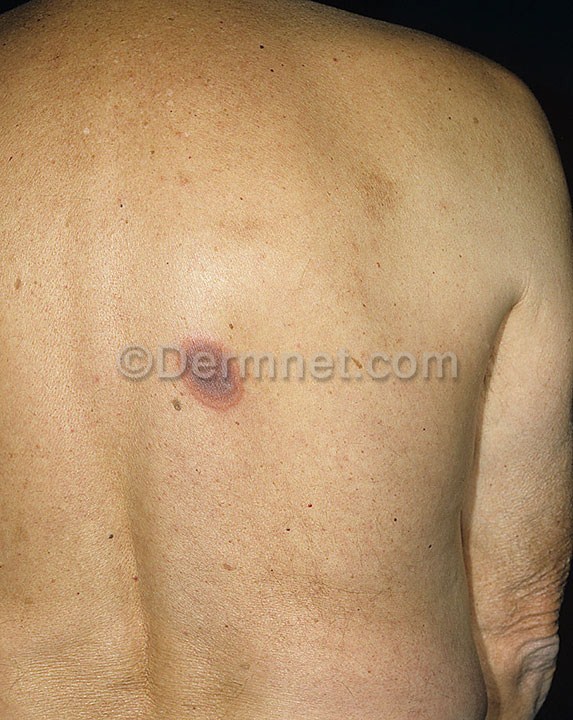
Disease: Exanthems and Drug Eruptions